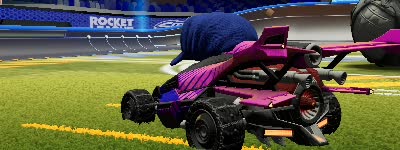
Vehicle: aftershock